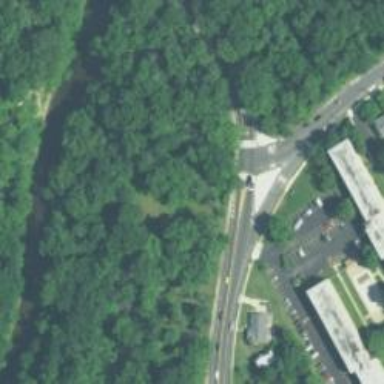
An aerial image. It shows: Marked crossing on the road.